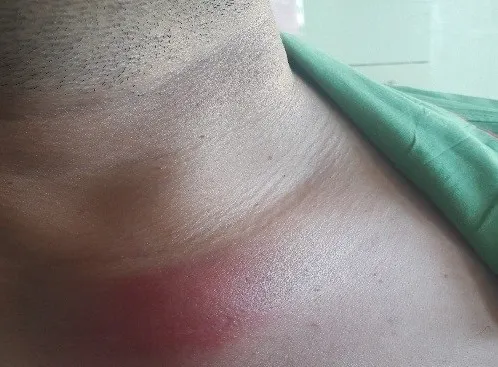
Swelling of the left sternoclavicular joint.
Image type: medical_photograph (skin_photograph)